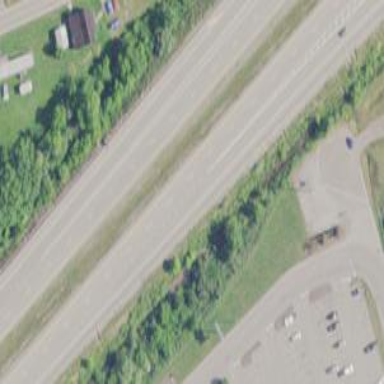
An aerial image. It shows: Trunk highway with expressway features.